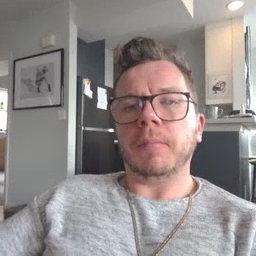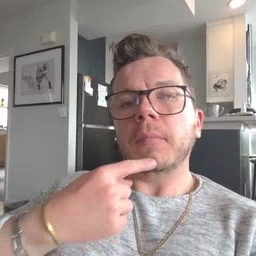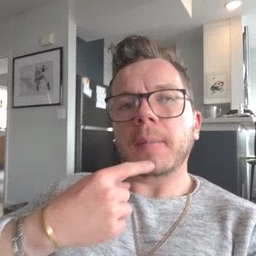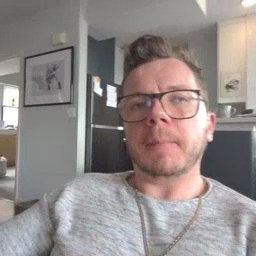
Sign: say